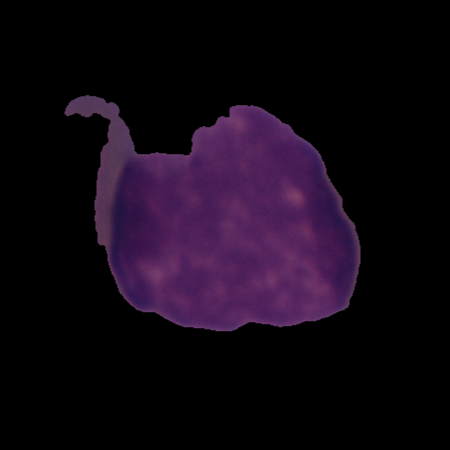
Label: cancer